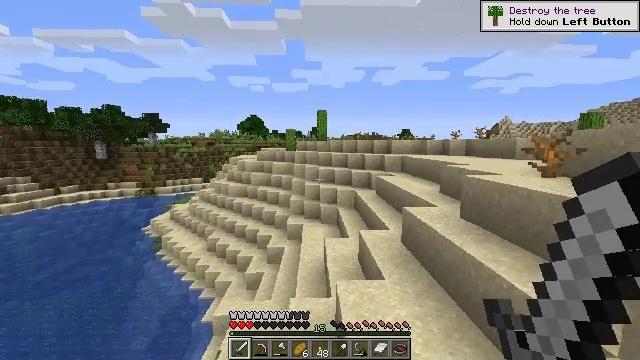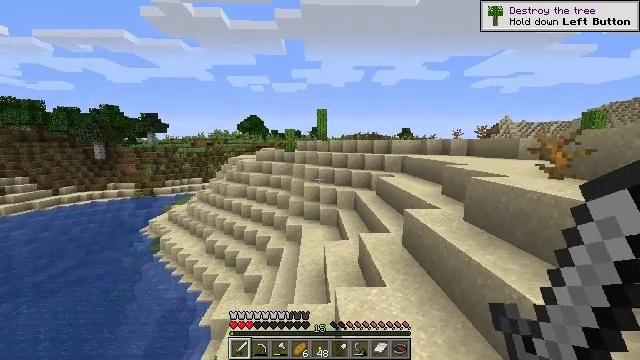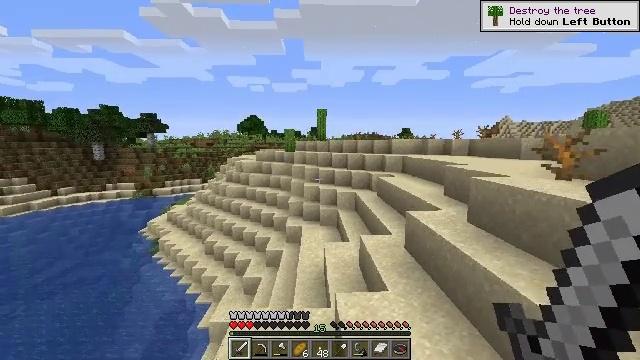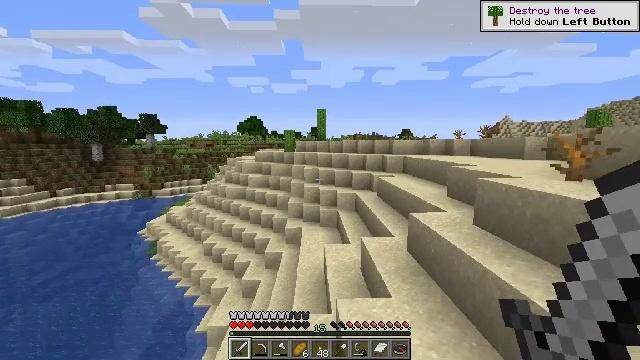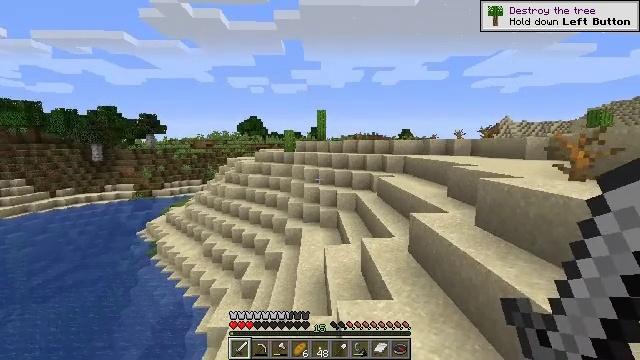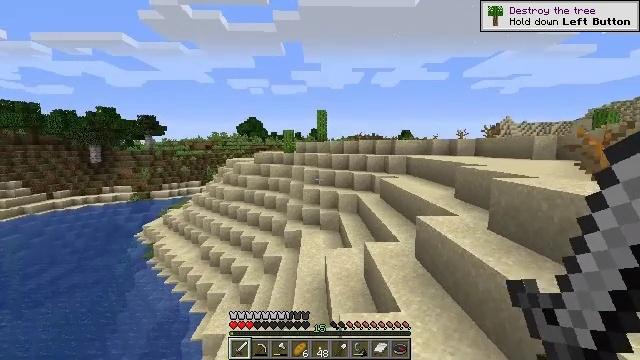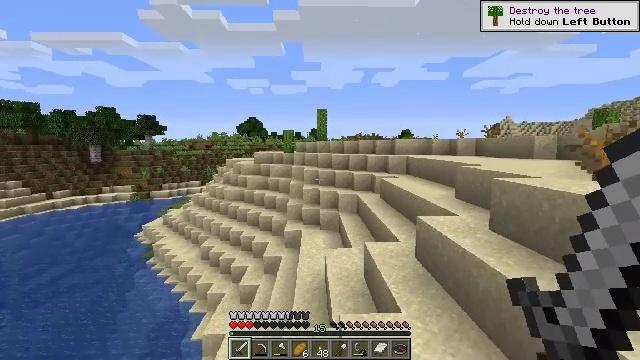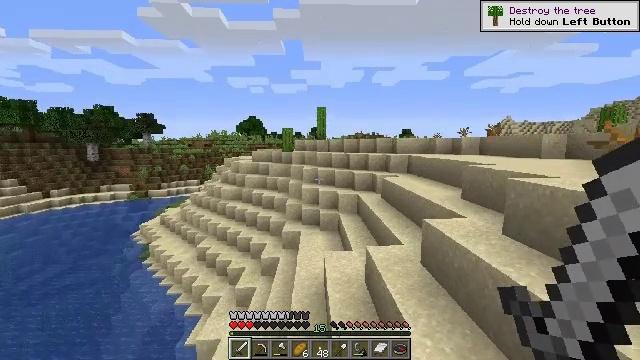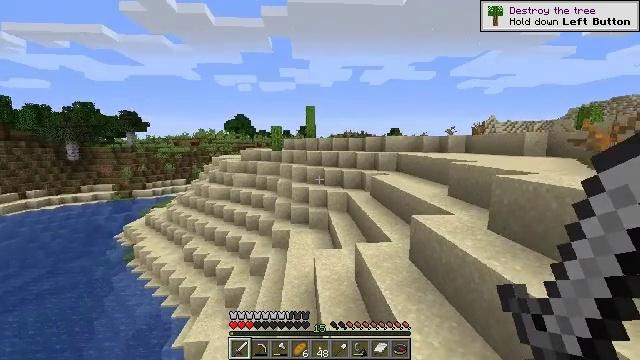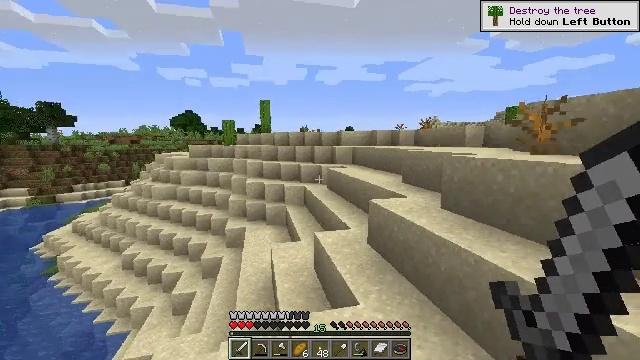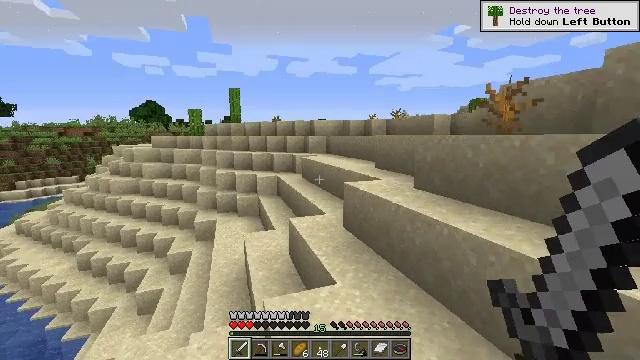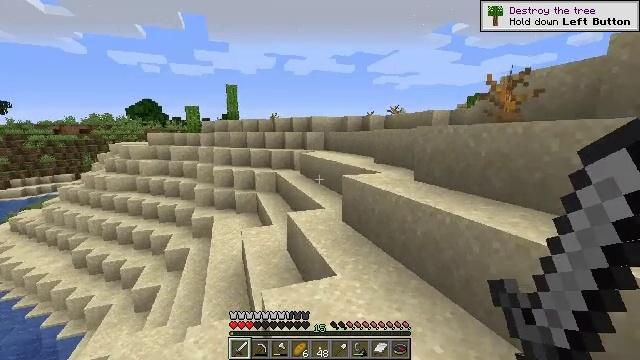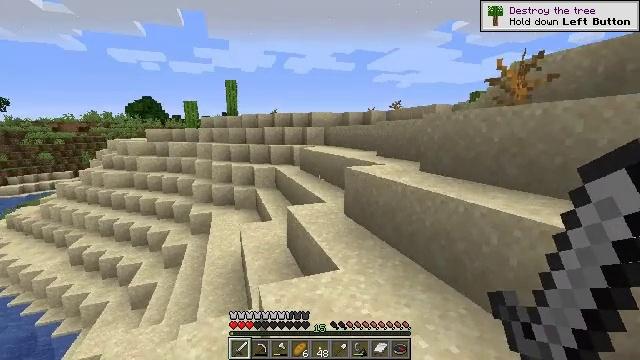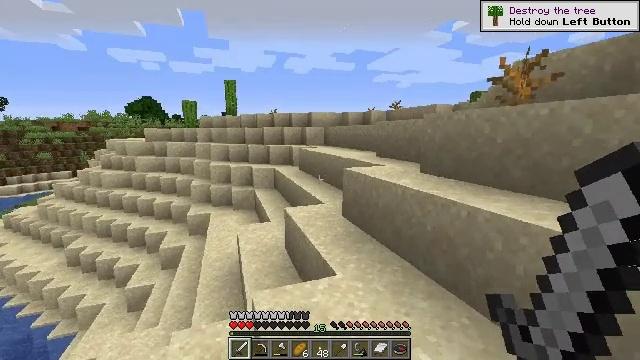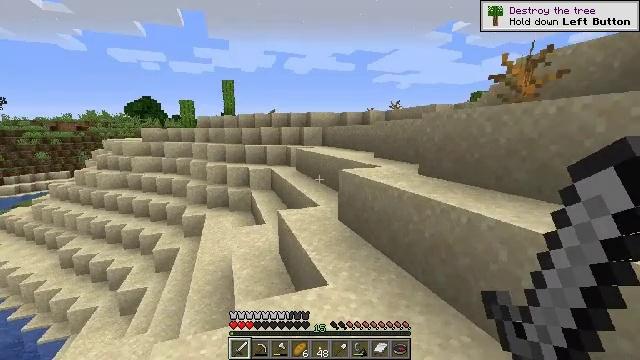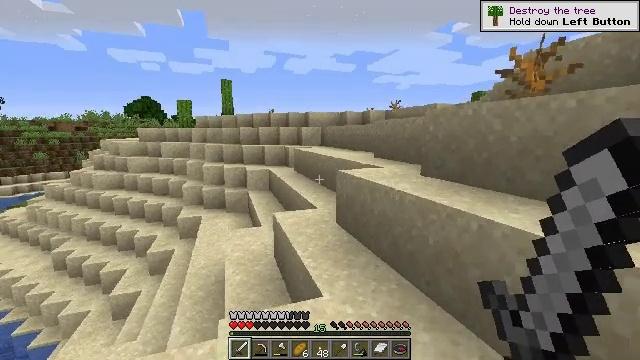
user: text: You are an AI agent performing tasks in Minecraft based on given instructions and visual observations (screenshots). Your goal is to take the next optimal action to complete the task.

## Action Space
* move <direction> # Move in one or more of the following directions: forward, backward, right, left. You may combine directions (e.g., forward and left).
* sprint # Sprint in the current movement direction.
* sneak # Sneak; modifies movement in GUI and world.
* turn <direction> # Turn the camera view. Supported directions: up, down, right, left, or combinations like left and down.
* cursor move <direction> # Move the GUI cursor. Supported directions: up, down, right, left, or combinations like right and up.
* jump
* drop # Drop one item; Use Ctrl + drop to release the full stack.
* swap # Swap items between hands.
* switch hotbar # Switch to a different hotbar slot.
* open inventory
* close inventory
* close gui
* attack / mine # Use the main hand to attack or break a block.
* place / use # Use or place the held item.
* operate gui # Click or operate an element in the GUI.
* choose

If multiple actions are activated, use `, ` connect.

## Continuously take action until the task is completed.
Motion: motion action
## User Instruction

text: Collect the dead bush from dry areas.
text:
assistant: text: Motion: move forward
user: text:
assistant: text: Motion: move forward
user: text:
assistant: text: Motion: move forward
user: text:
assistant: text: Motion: move forward
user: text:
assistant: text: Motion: move forward
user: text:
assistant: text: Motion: move forward
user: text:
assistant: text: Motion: move forward
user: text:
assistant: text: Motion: move forward, turn right
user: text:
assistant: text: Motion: move forward and move right, turn right
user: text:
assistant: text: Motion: move forward and move right, turn right and down
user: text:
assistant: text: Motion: move forward and move right
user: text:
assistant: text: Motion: move forward and move right
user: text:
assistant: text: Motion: move forward and move right
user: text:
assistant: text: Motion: move forward
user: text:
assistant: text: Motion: move forward
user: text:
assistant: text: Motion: move forward
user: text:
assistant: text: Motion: move forward
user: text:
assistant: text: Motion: move forward
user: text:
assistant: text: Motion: move forward
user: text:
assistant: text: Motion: move forward
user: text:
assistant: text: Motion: move forward
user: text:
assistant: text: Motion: move forward
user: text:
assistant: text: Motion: move forward
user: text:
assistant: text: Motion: move forward
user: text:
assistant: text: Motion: move forward
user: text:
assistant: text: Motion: move forward
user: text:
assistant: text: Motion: move forward
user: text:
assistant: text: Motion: move forward
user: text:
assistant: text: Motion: move forward
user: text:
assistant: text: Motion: move forward